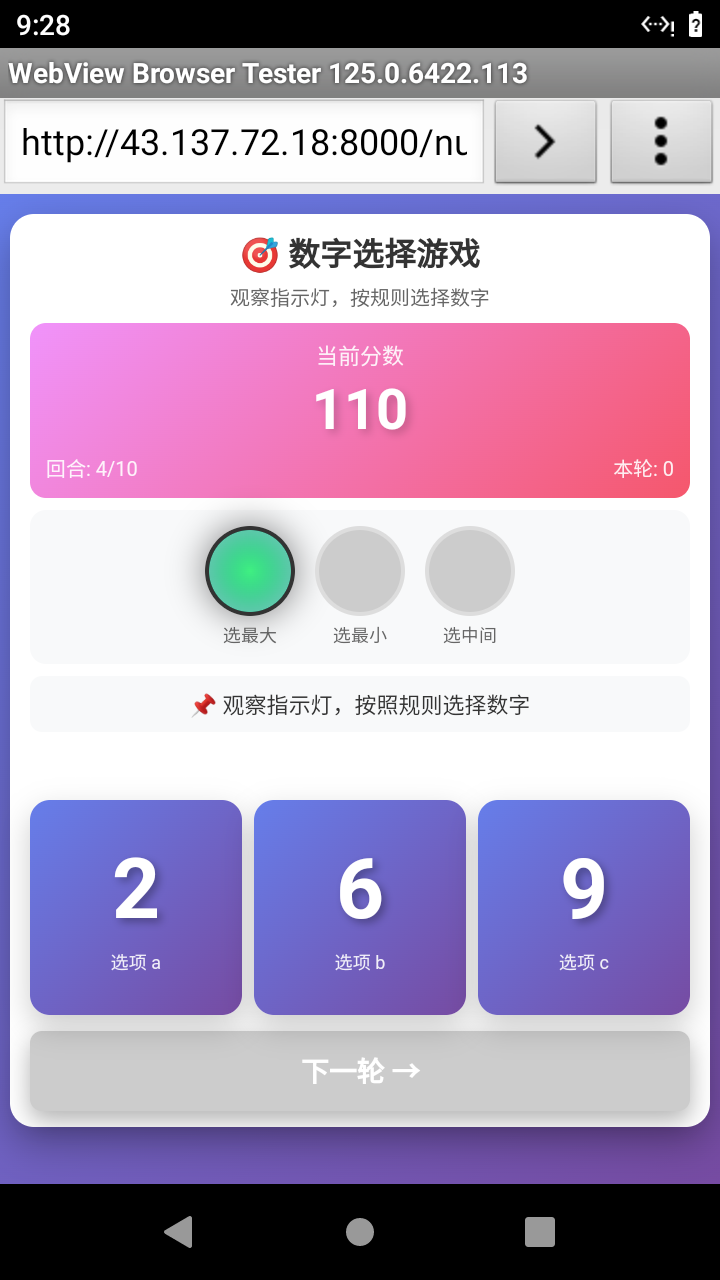

Select the correct number based on the traffic light color.
Answer: 2